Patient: sex M, age 57
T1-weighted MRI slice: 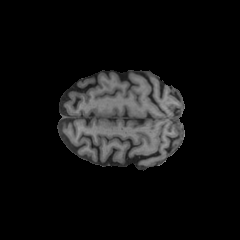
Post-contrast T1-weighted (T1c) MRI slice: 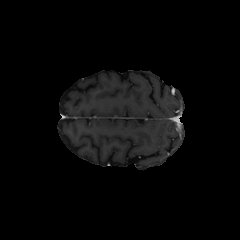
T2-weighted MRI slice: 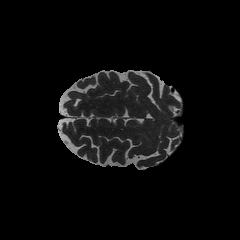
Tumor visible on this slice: no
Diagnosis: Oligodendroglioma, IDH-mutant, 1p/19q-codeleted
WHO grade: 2